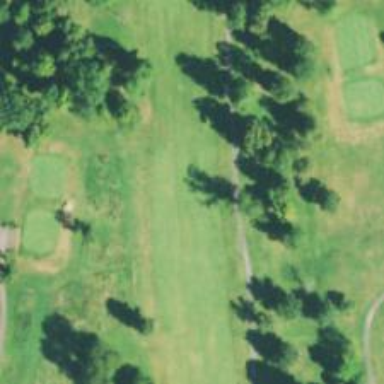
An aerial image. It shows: Golf hole.